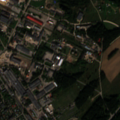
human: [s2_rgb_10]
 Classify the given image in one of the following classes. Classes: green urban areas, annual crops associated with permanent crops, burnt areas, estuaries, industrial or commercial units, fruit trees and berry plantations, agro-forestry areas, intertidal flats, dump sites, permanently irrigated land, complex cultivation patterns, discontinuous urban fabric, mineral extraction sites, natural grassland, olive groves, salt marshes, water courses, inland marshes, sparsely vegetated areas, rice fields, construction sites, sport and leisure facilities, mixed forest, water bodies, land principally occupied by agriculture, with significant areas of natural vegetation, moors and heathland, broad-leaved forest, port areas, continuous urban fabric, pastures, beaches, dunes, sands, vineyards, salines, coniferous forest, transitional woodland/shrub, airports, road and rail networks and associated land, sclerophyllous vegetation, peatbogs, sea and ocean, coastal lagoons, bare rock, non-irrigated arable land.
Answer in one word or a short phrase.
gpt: industrial or commercial units, road and rail networks and associated land, complex cultivation patterns, land principally occupied by agriculture, with significant areas of natural vegetation, broad-leaved forest, coniferous forest